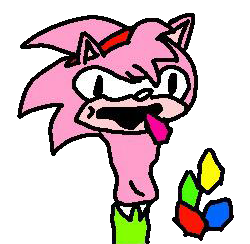
Label: 5_Brainlet